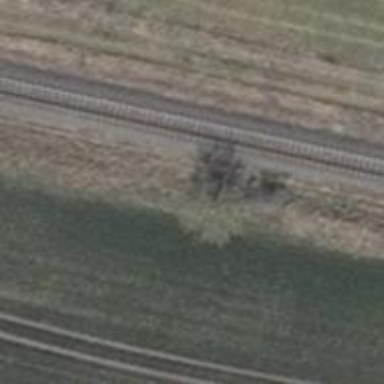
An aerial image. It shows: Railway track.